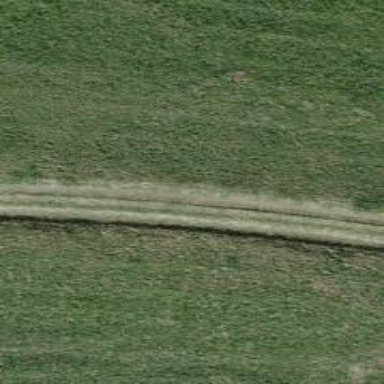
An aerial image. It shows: Track with grade 5 tracktype.